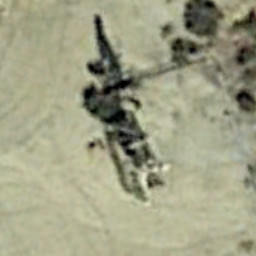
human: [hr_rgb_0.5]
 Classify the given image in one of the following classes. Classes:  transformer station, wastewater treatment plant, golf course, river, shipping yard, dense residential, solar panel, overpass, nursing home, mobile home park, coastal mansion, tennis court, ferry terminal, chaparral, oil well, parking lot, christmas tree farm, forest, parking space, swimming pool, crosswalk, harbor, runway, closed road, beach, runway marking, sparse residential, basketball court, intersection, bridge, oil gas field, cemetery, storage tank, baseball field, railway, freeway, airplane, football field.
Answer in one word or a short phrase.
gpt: oil well